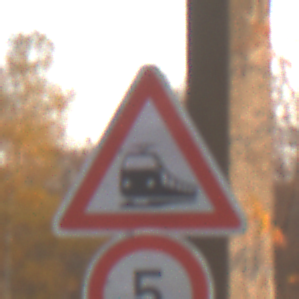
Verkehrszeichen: Bahnuebergang
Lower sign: Geschwindigkeit5
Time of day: SunriseSunset
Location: Roofed (Suburban)
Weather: Clear
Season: NotSpecified
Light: Natural